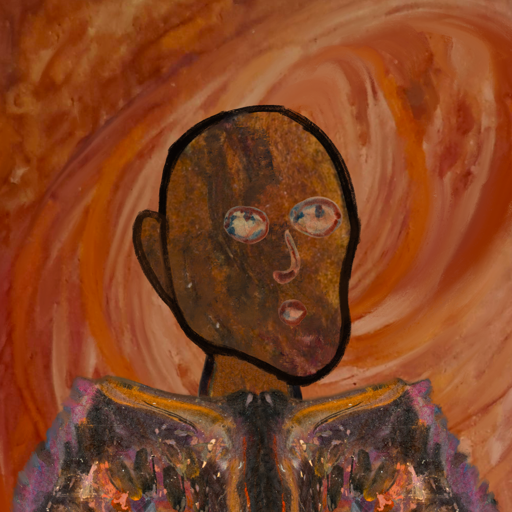
Background: Pious_Lady, Head And Neck Side: Mosgoul, Face Side: Orphan, Bust: Gypsy_Queen, Hair Side: Blank, Head Accessory: Blank, Second Necklace: Blank, Necklace: Blank, Baby: Blank